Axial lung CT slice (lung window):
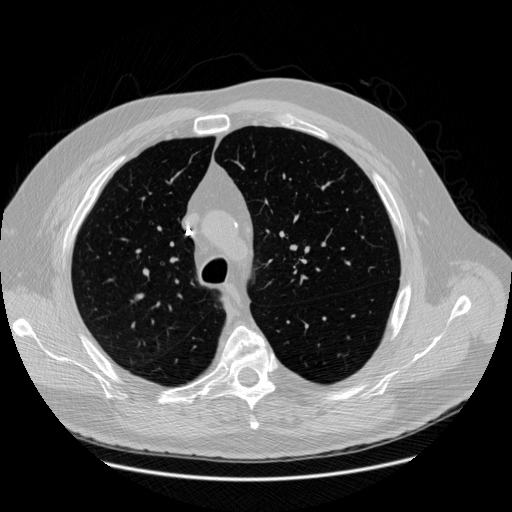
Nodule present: no